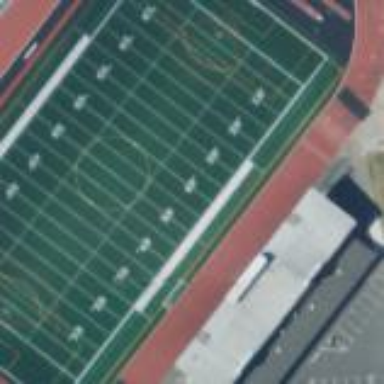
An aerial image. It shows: American football pitch with artificial turf. It features scoreboard for American football games.